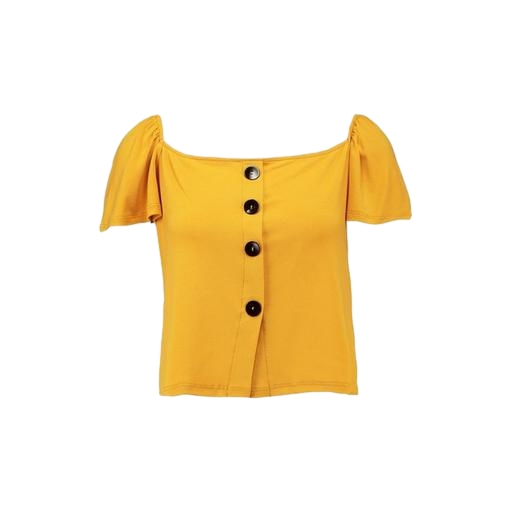
yellow flutter-sleeve top only macy, yellow colored and short sleeves, yellow women's blouse, white background